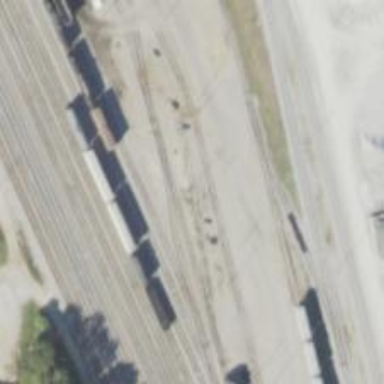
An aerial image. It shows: Railway yard used for servicing trains.